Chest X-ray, PA view. Patient: 55 years old, sex F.
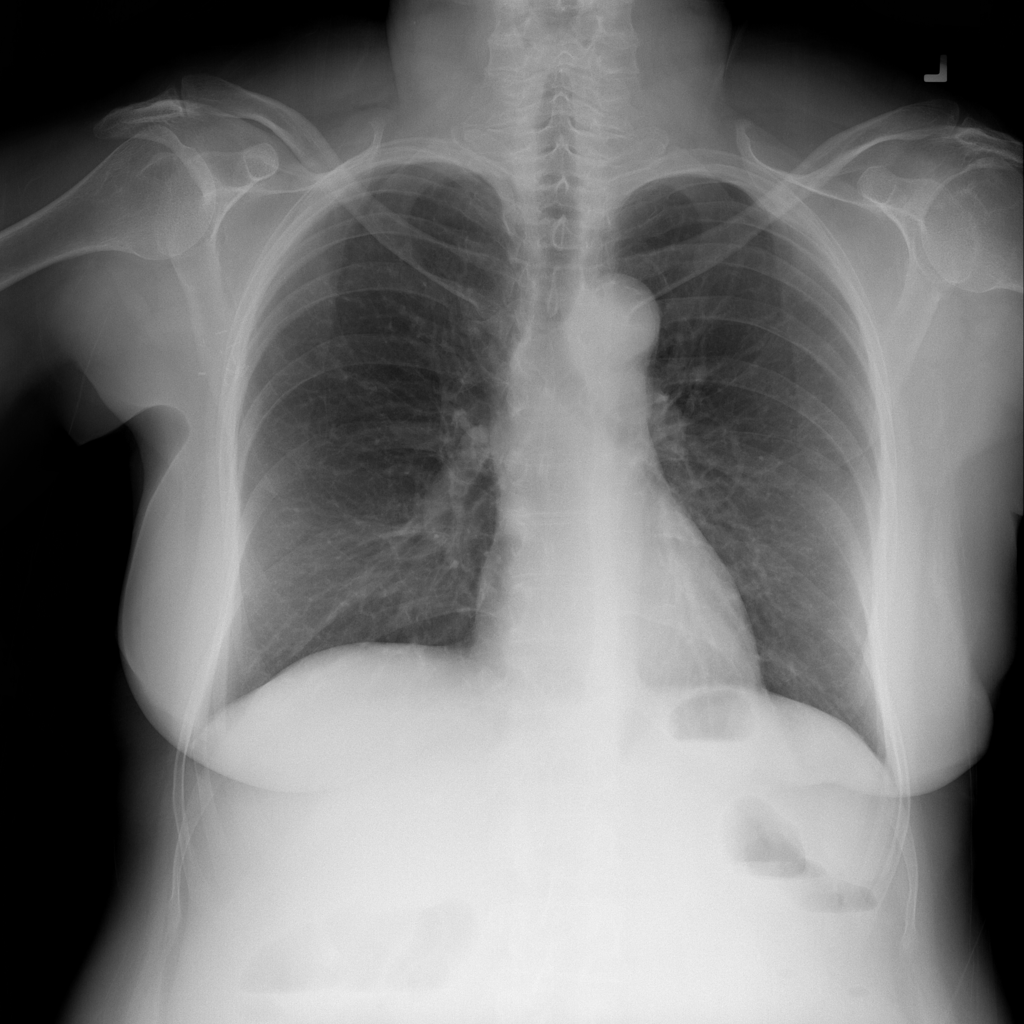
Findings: No Finding